Fundus camera: zeiss
Shooting center: fovea
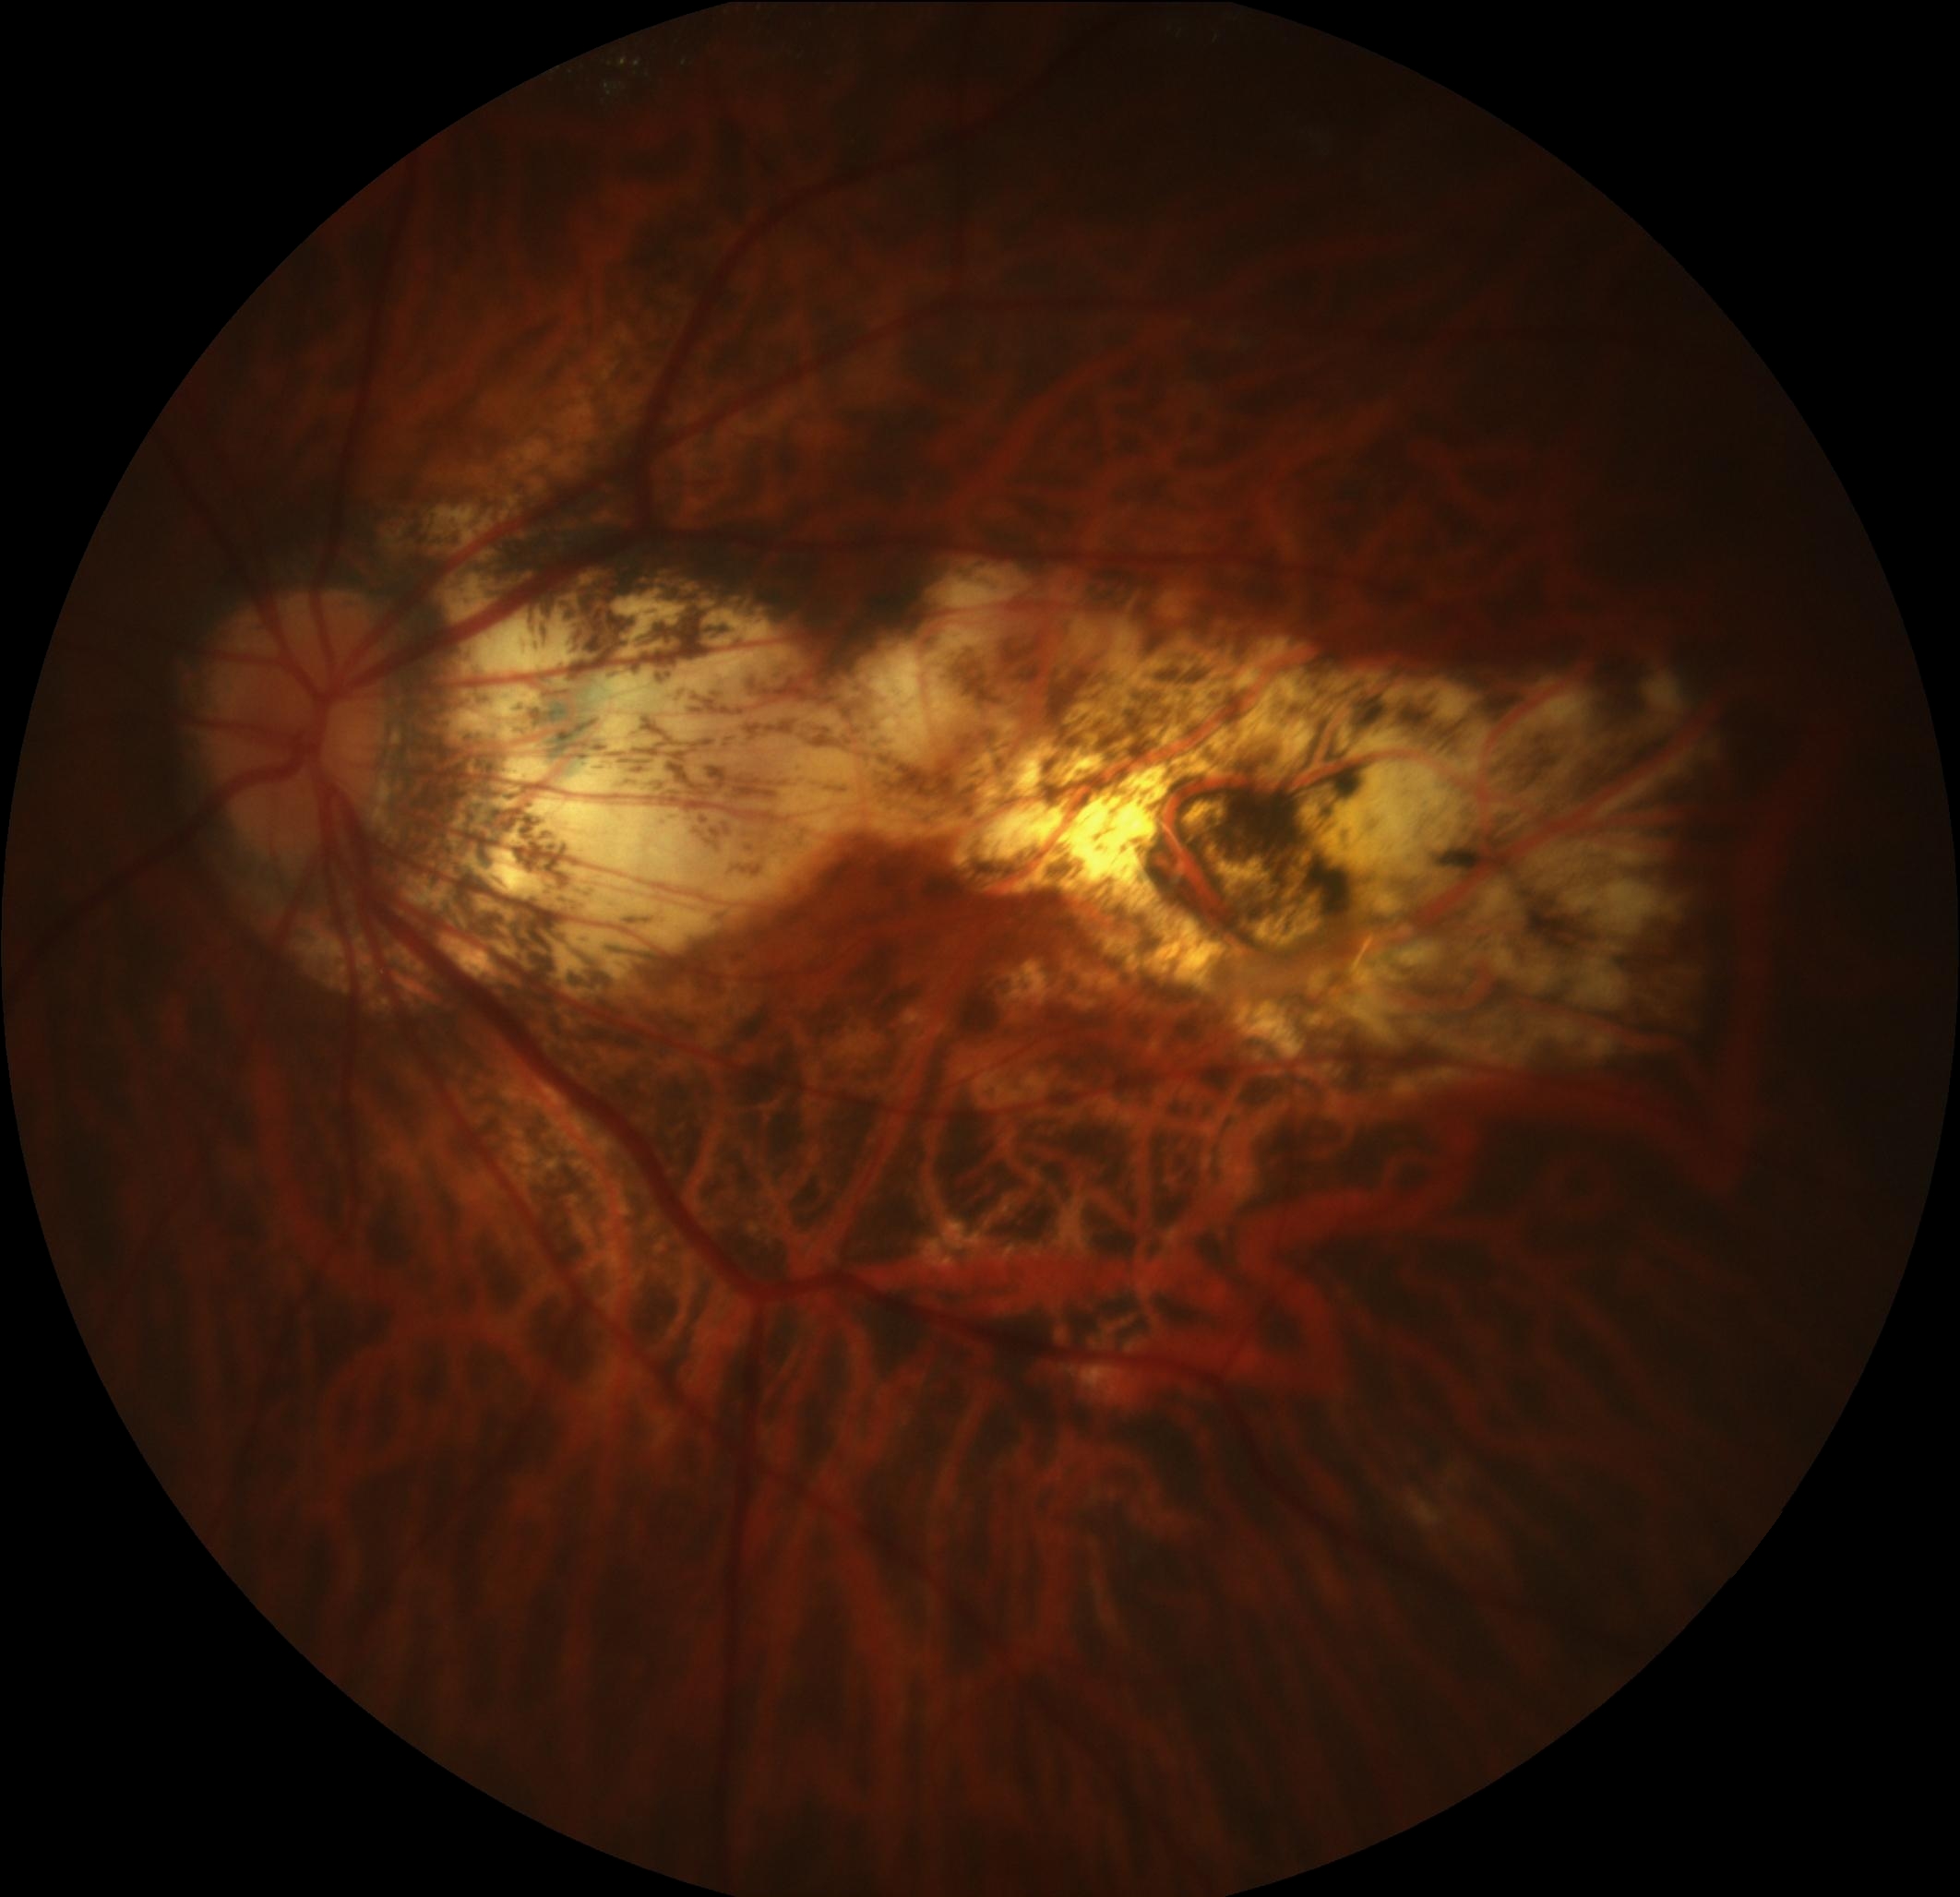
Pathologic myopia: yes
Patchy retinal atrophy: present
Retinal detachment: absent